Aerial crown-view tile of a tropical tree (Barro Colorado Island, Panama), acquired 20250616:
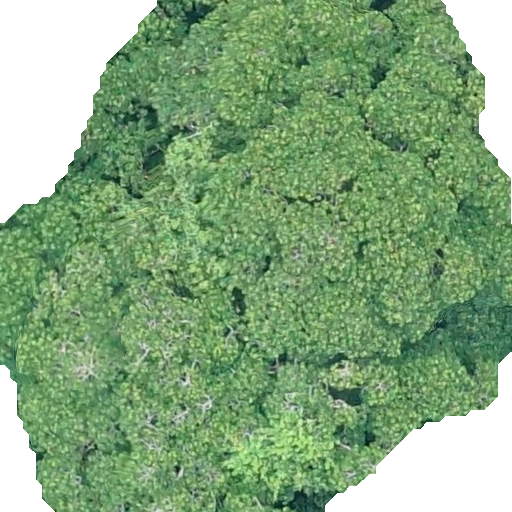
Species: Hura crepitans
GBIF accepted scientific name: Hura crepitans
Crown area: 379.29 m²